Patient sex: M
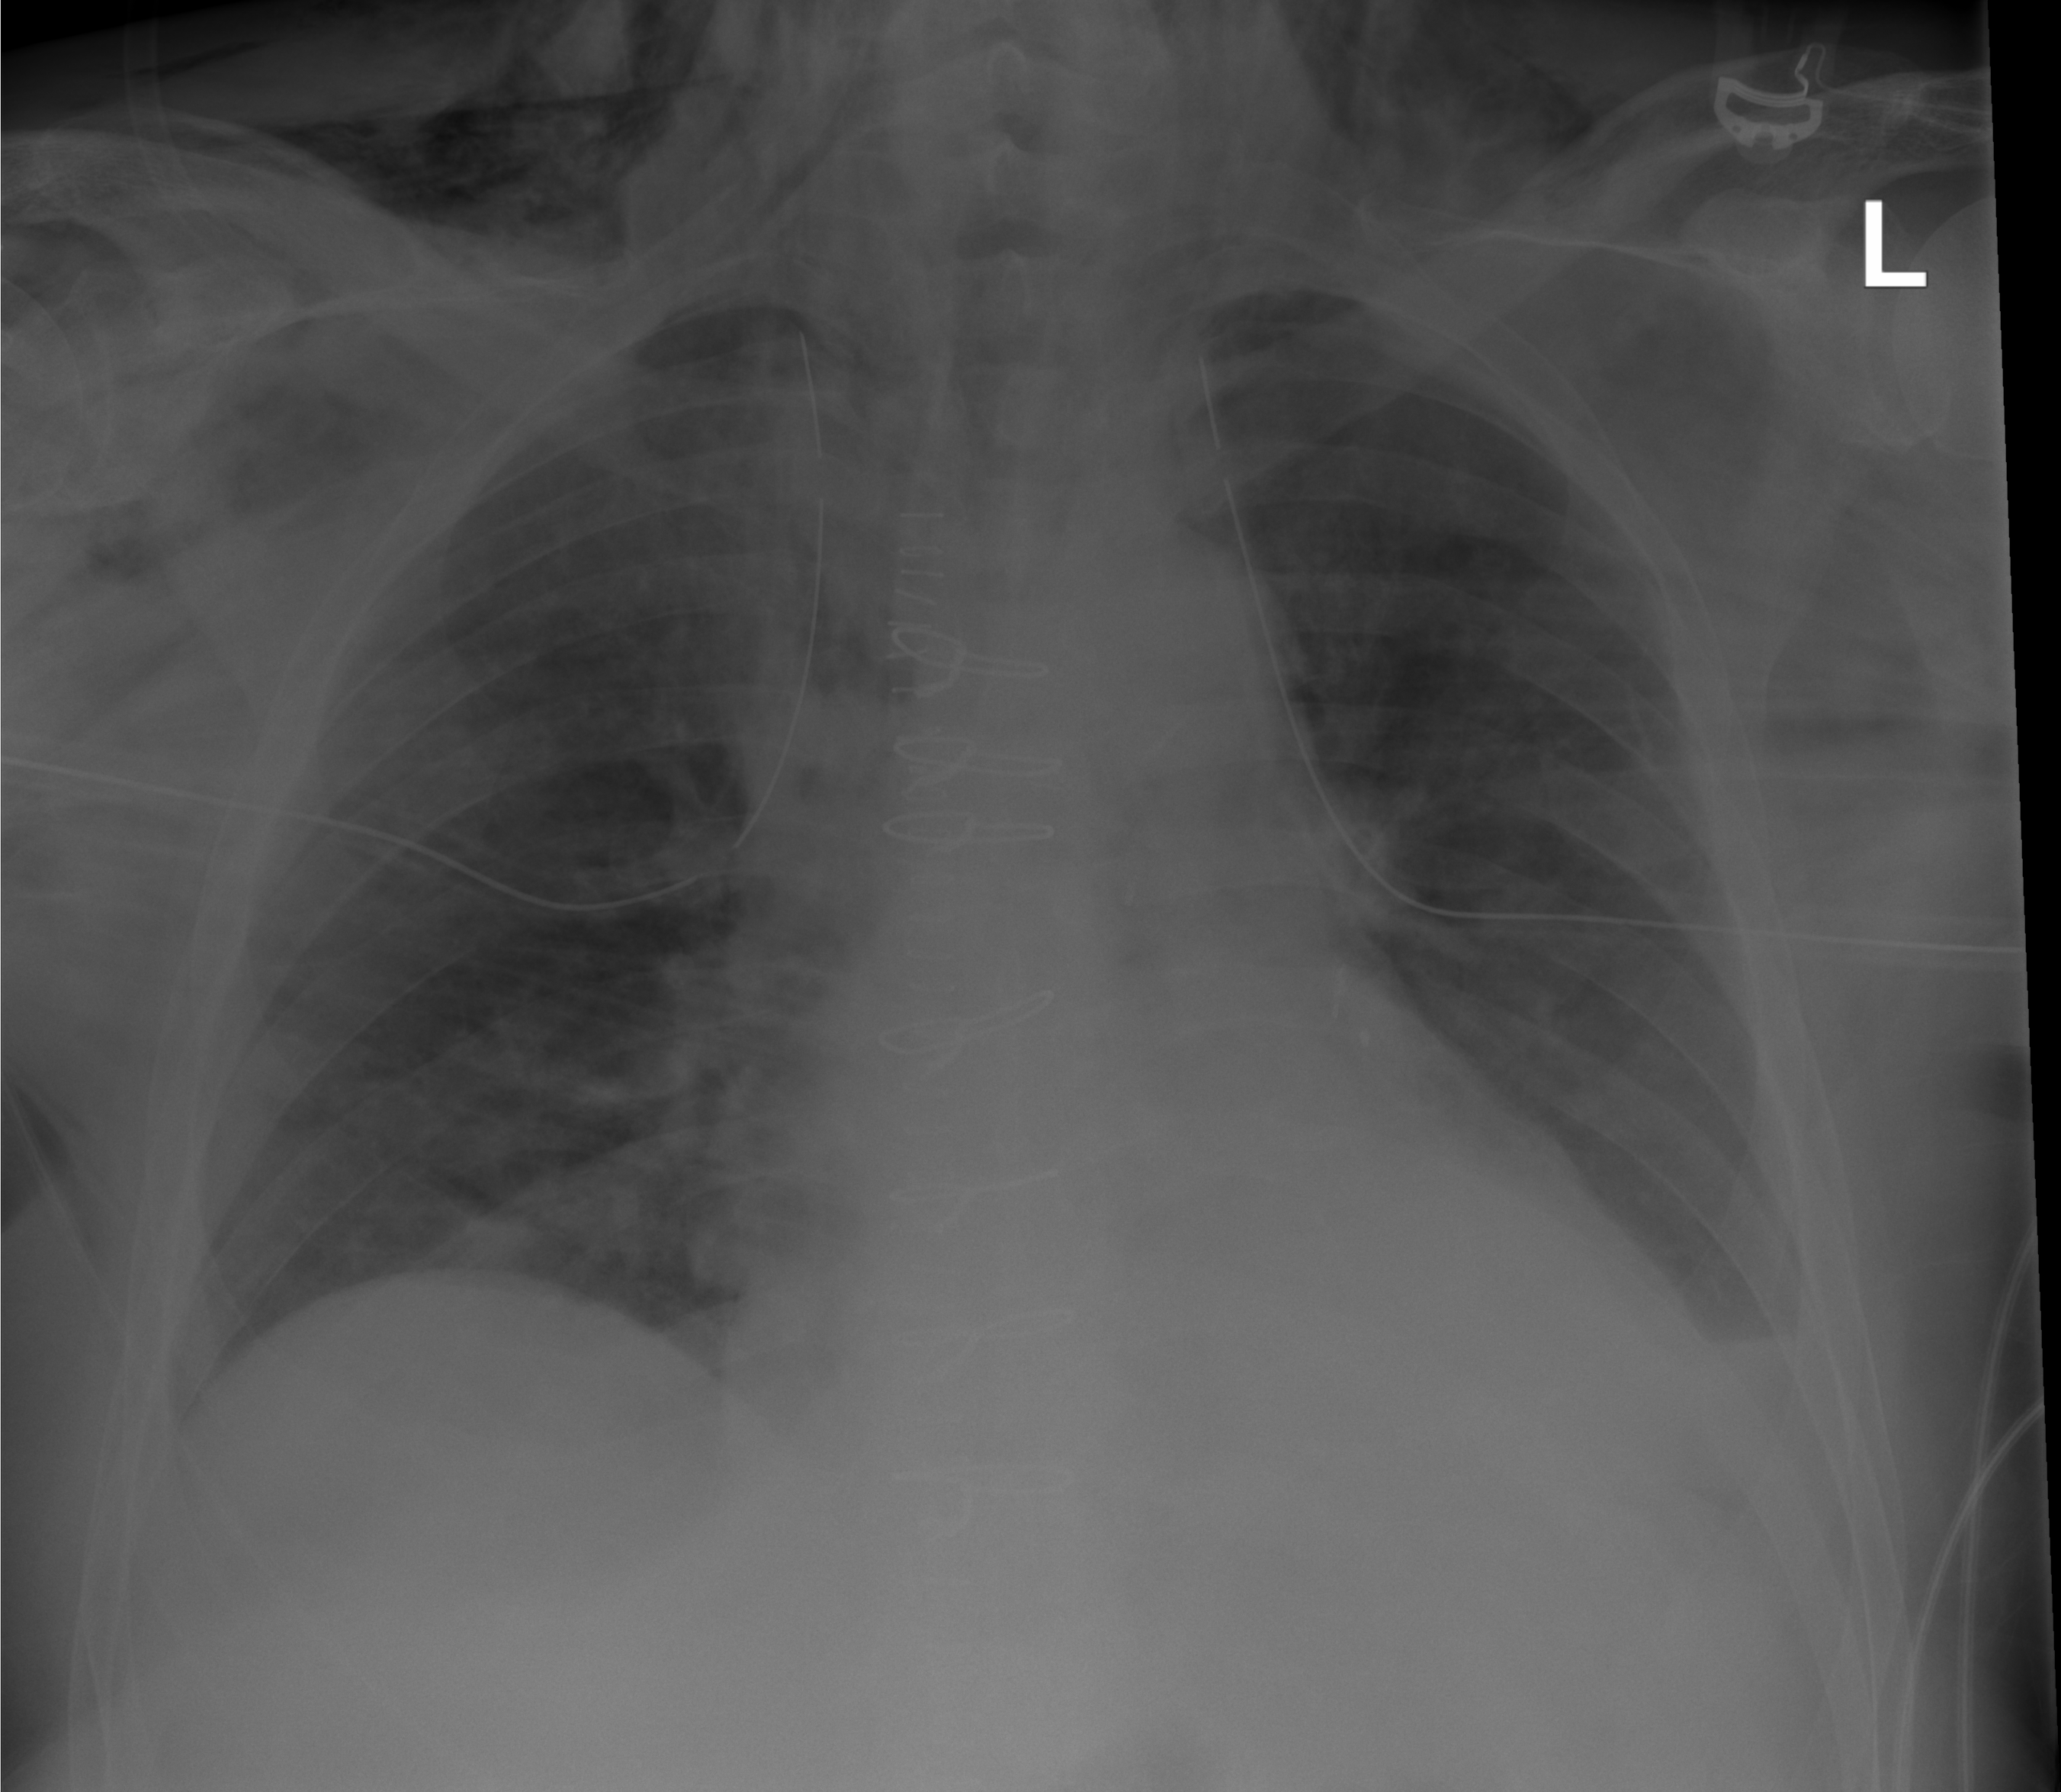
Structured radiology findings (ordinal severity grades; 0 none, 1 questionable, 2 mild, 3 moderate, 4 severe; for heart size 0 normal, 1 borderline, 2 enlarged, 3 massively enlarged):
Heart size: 2
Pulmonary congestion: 0
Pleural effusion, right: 0
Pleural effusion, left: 0
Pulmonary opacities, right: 0
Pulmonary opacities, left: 0
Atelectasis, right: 0
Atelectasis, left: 2